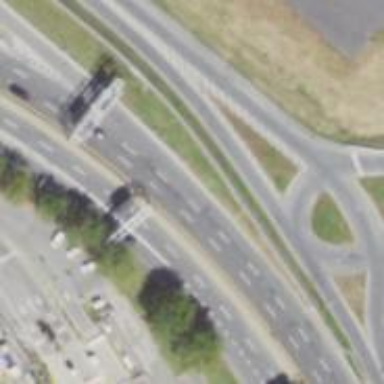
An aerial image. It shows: Motorway junction.